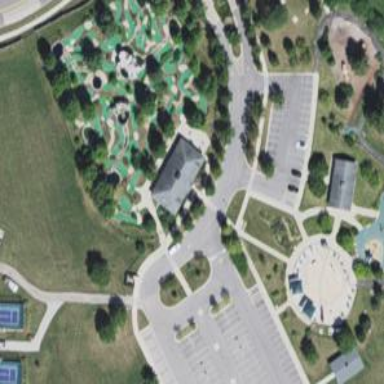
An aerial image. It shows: Miniature golf leisure land.